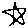
Label: star